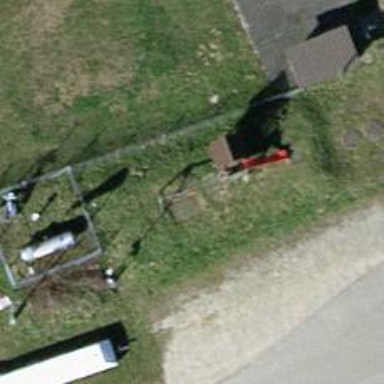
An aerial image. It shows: Playground with swings.